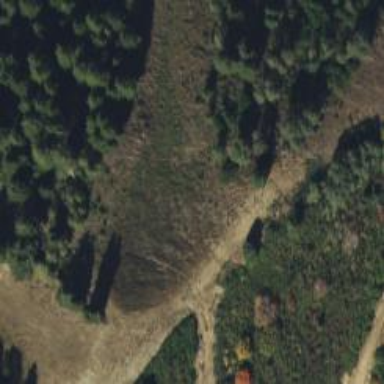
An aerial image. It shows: Advanced backcountry skiing trail with grooming.